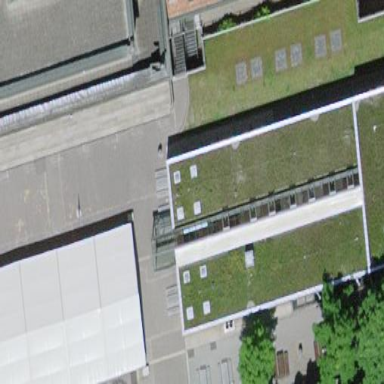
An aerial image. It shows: School building.